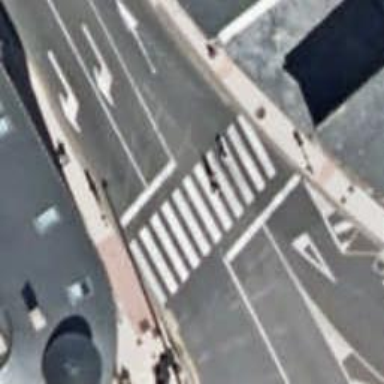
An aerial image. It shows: Road with traffic signals.